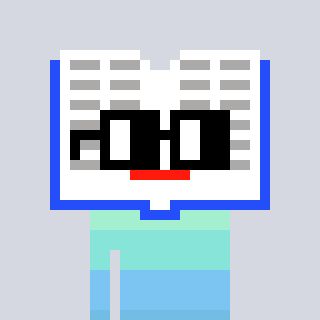
a pixel art character with square black glasses, a dictionary-shaped head and a computerblue-colored body on a cool background